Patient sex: M
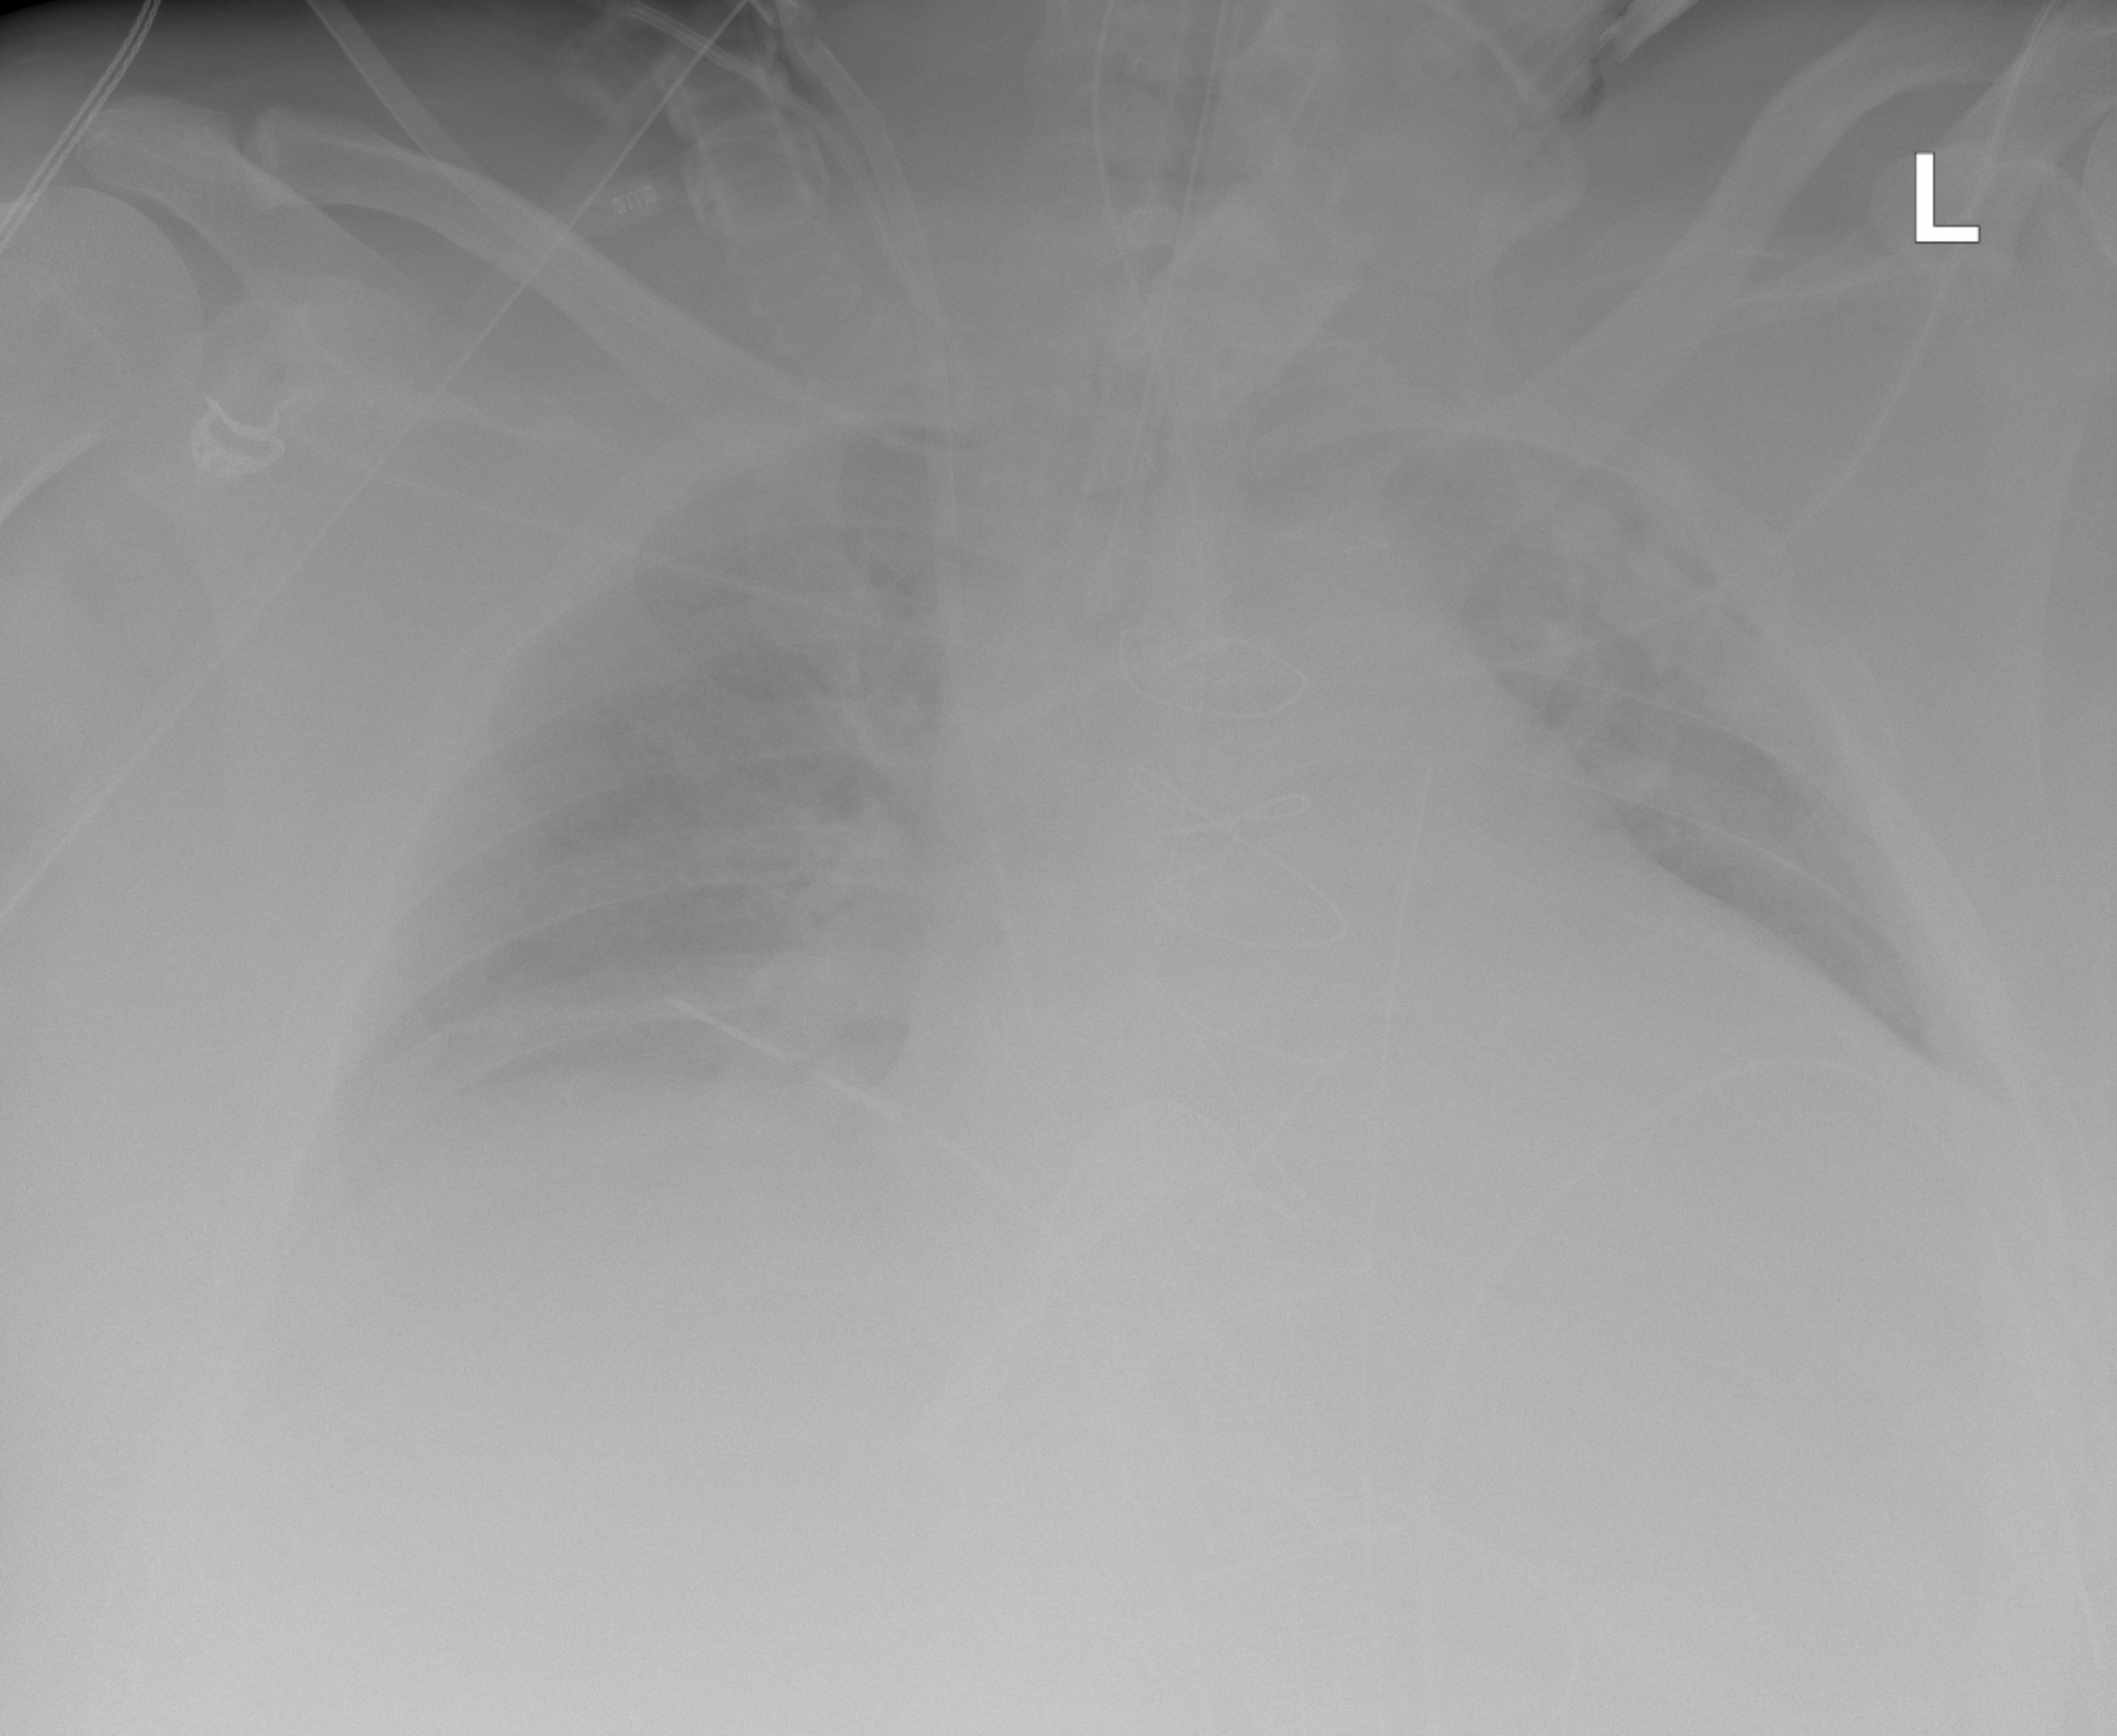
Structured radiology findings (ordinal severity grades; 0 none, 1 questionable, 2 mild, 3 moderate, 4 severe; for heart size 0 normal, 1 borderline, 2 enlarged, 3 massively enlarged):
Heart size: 2
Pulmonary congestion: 2
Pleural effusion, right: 2
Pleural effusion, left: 2
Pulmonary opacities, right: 0
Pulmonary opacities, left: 0
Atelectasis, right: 2
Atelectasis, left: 2